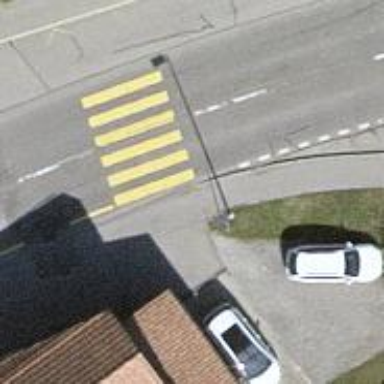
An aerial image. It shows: Uncontrolled zebra crossing on the road.